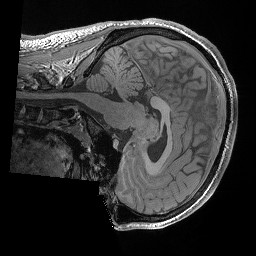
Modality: T1w
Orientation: sagittal
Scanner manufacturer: siemens
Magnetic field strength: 3 T
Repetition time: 0.02 s
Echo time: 0.00492 s